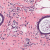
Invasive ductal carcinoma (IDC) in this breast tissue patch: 0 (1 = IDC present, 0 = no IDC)